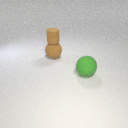
small brown rubber cylinder above large brown rubber sphere